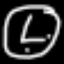
Label: clock